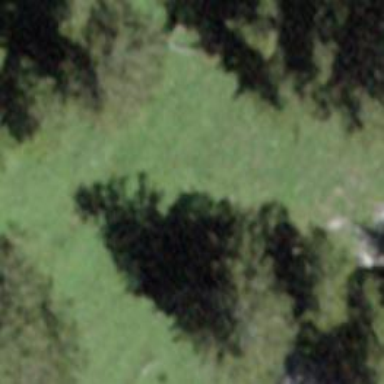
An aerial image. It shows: Single tag "natural: tree."